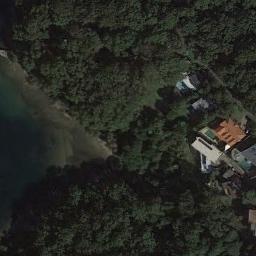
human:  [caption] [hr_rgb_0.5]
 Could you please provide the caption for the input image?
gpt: A red house is hidden in this dense forest .

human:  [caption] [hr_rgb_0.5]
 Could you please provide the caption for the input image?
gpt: A building with a yellow roof in the forest beside the lake .

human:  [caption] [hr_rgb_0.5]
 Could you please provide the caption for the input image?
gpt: The forest with a lot of dense green trees is next to the waters and some houses are also in the forest .

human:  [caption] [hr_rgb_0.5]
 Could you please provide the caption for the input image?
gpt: The forest is next to the water .

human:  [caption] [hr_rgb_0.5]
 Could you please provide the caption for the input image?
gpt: There are some houses in a green forest .